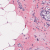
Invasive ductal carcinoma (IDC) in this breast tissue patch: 0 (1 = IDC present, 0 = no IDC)